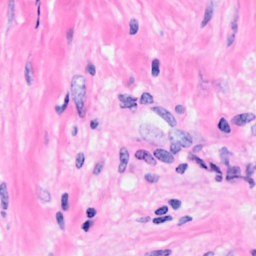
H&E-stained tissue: Breast